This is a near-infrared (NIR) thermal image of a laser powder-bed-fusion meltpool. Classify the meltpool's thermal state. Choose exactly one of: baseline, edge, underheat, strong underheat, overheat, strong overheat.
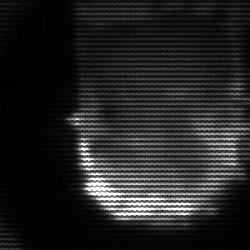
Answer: baseline